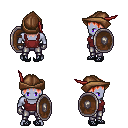
a pixel art fantasy rpg character, male body template, dark elf, purple skin, maroon pirate shirt, metal pants, red plain hairstyle, leather cap, metal gloves, ghillies, shield, four views (front, back, left, right), 2x2 character sprite sheet, small pixel art, hard edges, no anti-aliasing